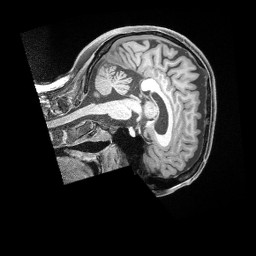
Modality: T1w
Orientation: sagittal
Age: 40
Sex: female
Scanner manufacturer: siemens
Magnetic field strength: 3 T
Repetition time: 2 s
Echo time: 0.00211 s